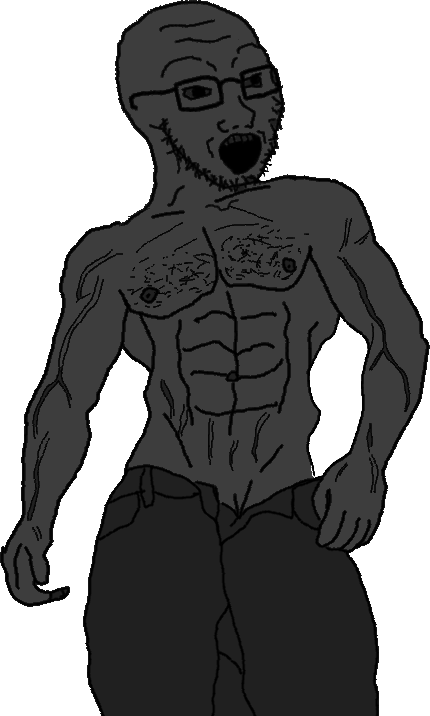
Label: 5_Soyjak